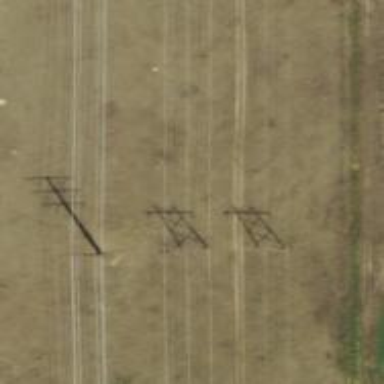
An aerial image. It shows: H-frame designed tower for power lines.